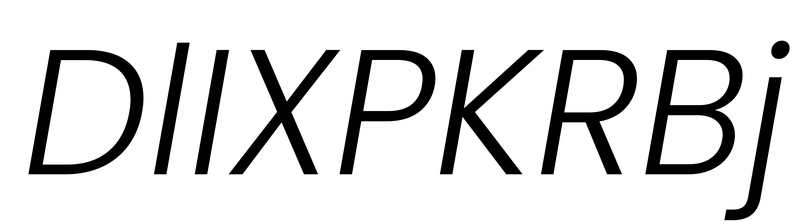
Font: Poppins-LightItalic